五年级 · 算术
2022 秋・渭滨区期末）7005 是 3 的倍数。
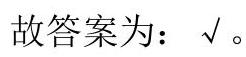
答案: 解 $7+5=12,12$ 是 3 的倍数, 所以 7005 是 3 的倍数。所以原题说法正确。